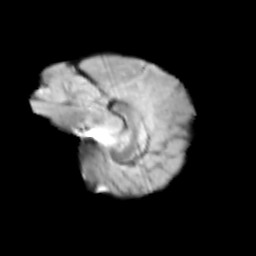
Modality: T2w
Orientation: sagittal
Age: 10
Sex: female
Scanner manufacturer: siemens
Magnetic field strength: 3 T
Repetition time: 3.8 s
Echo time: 0.07 s